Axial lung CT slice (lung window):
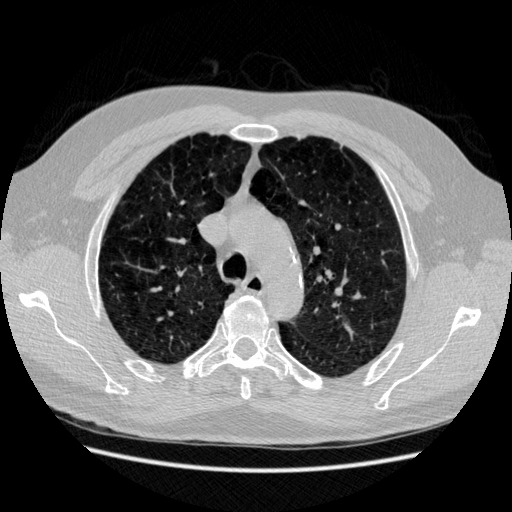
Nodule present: no